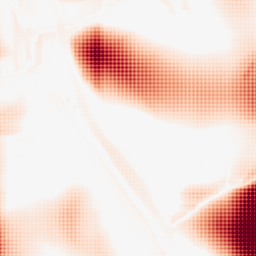
Category: morphological
Decomposition family: rolling_ball
Decomposition parameters: radius: 50
Upsampling method: sinc_hamming
Upsampling parameters: scale: 4
kernel_size: 4
Upsampling scale: 4